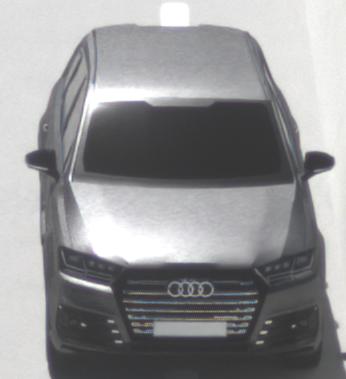
Make: Audi
Model: SQ7
Detailed model: -
Model produced from: 2016
Model produced until: 2018
Doors: 5
Color: gray
Road condition: dry road
Daytime: midday
Contrast: high contrast